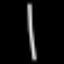
Label: line